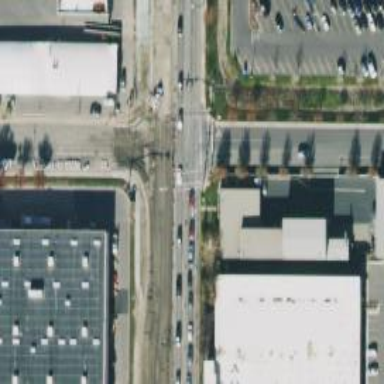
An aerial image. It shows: Crossing on the road with line markings.